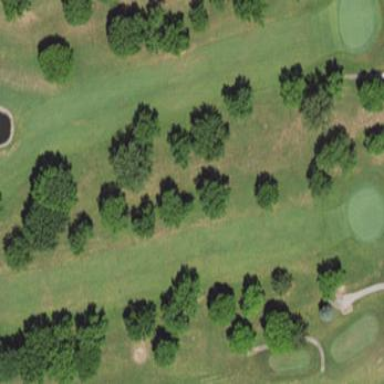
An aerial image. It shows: Golf fairway surrounded by grass.